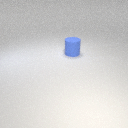
large blue rubber cylinder